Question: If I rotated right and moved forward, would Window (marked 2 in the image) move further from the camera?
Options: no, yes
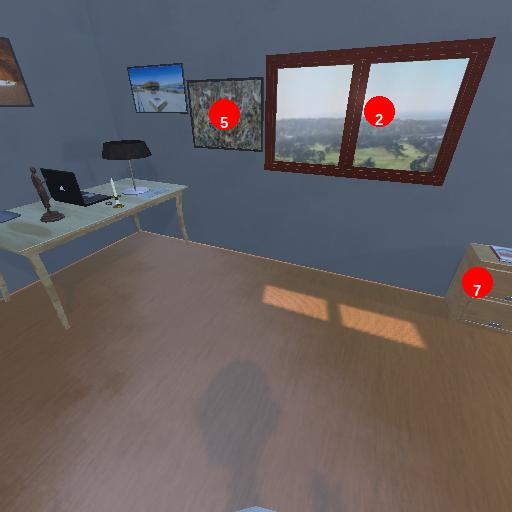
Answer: no